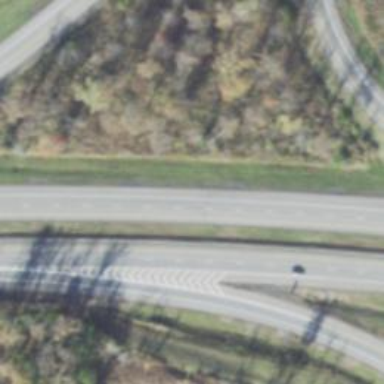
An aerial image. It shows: Asphalt motorway.